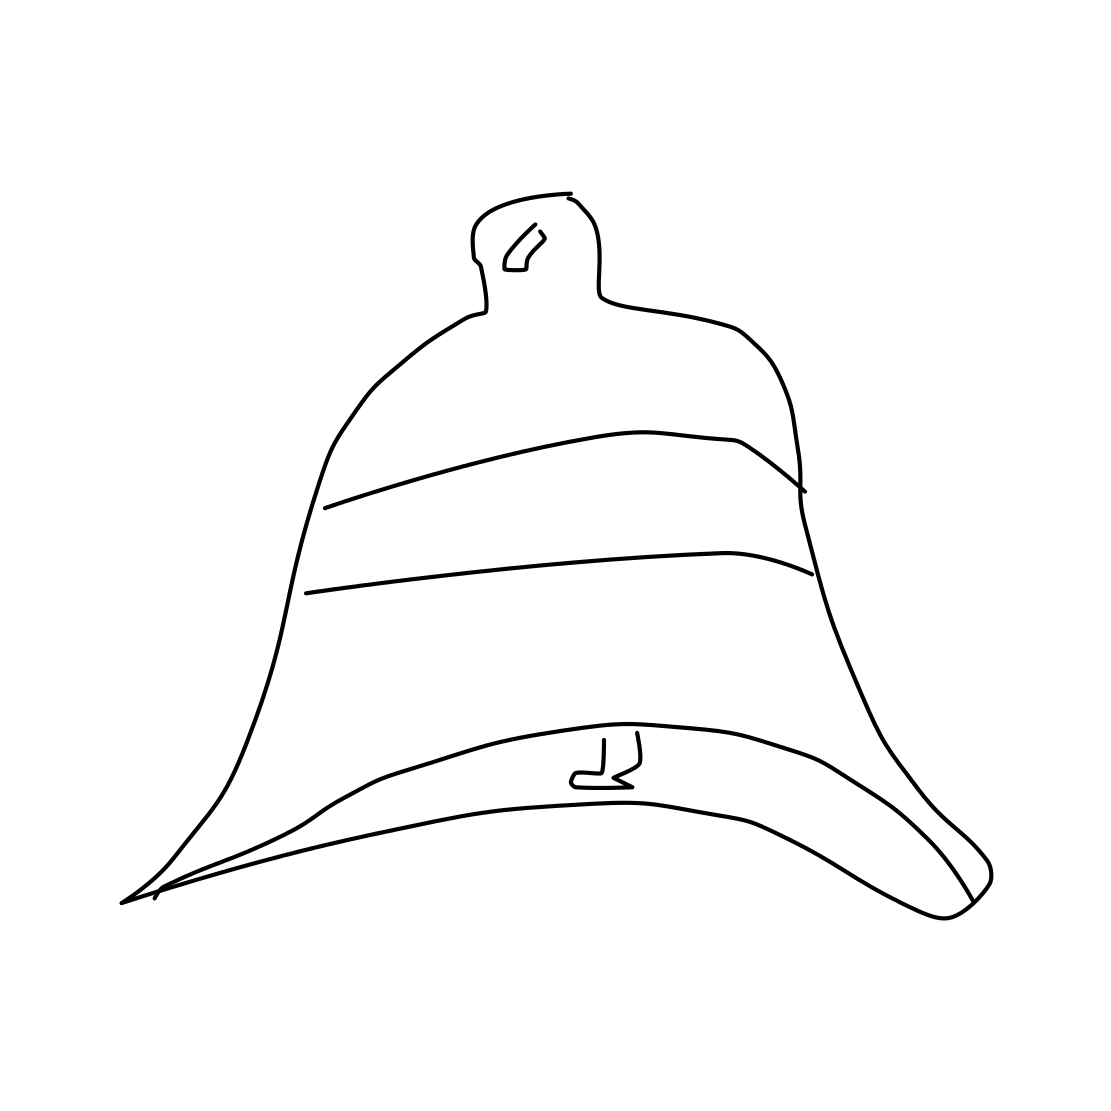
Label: bell